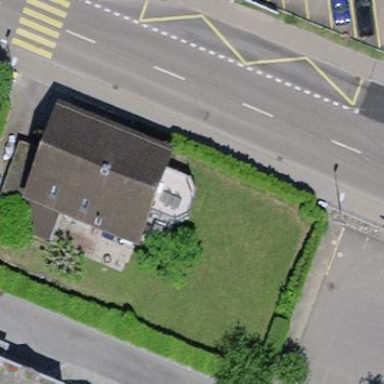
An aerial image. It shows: Simple and straightforward house.